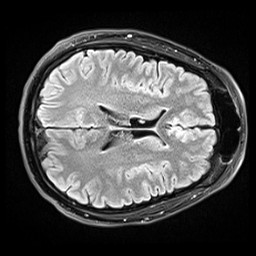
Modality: FLAIR
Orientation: axial
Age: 37
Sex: male
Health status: healthy
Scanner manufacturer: siemens
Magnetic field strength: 3 T
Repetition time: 9 s
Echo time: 0.088 s